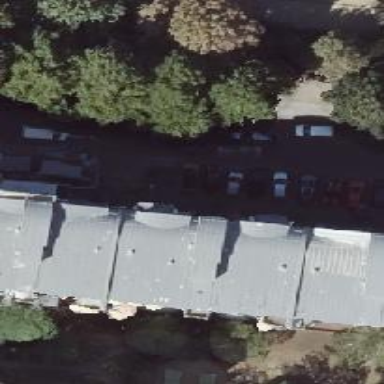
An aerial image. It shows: Furniture shop.